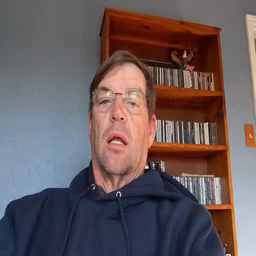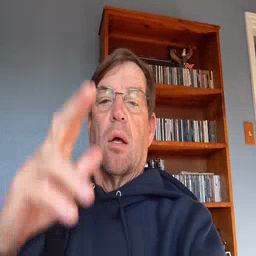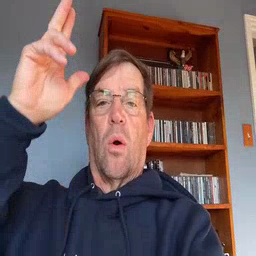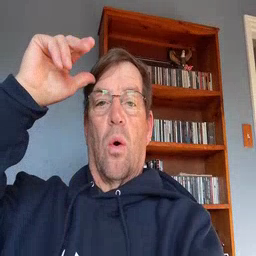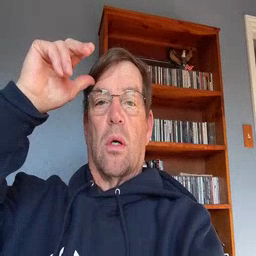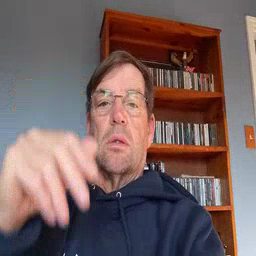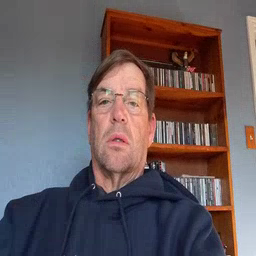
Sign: horse